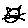
Label: cat